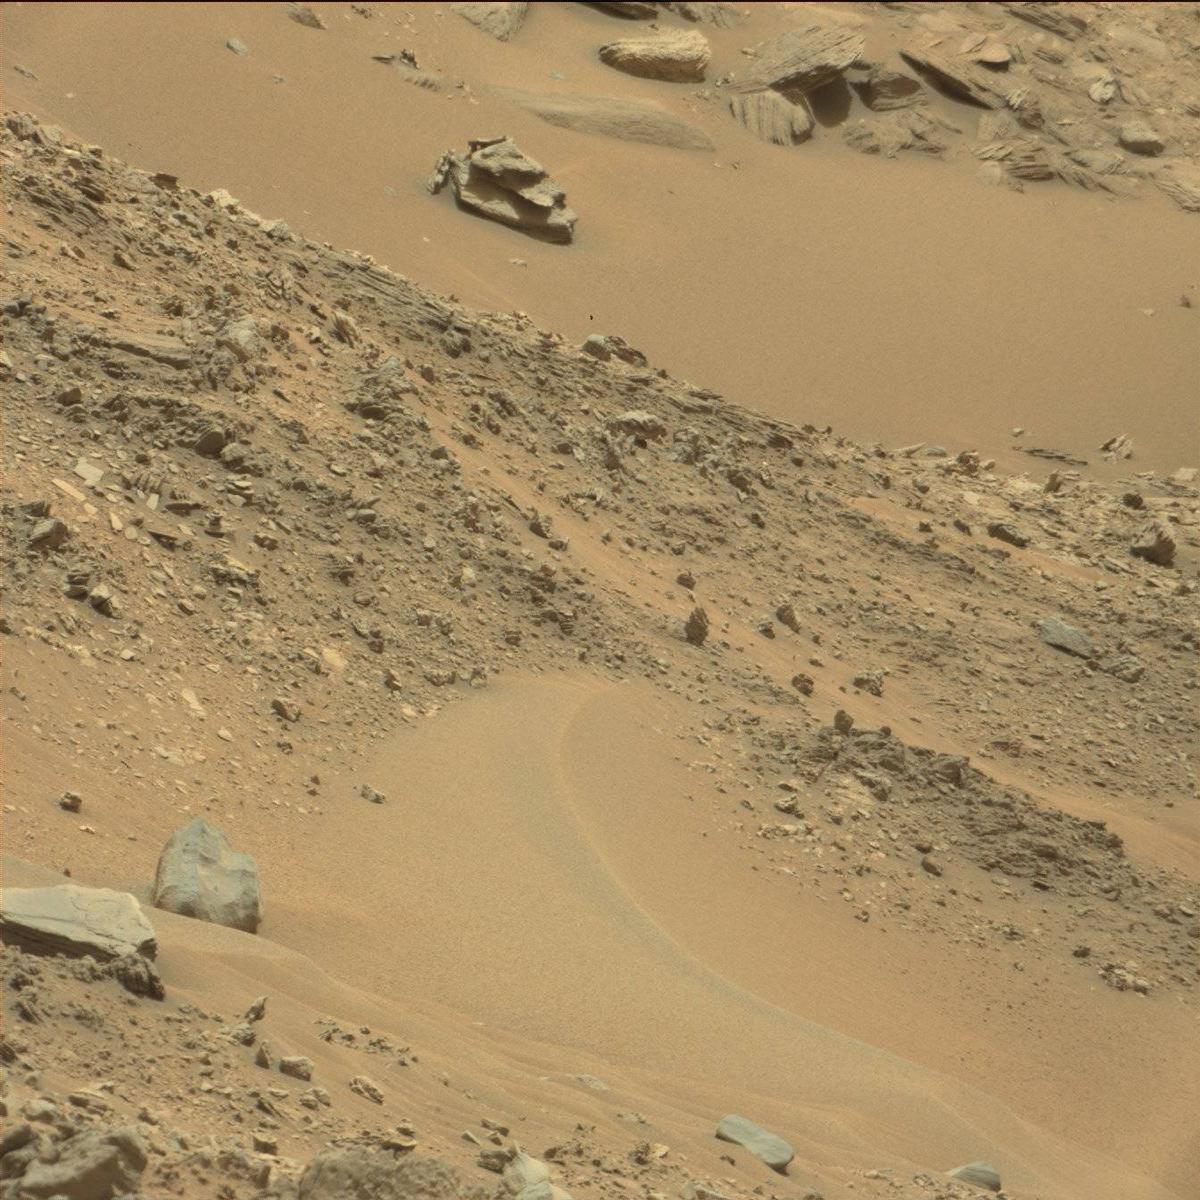
Terrain classes present: Bedrock, Sand / Soil